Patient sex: F
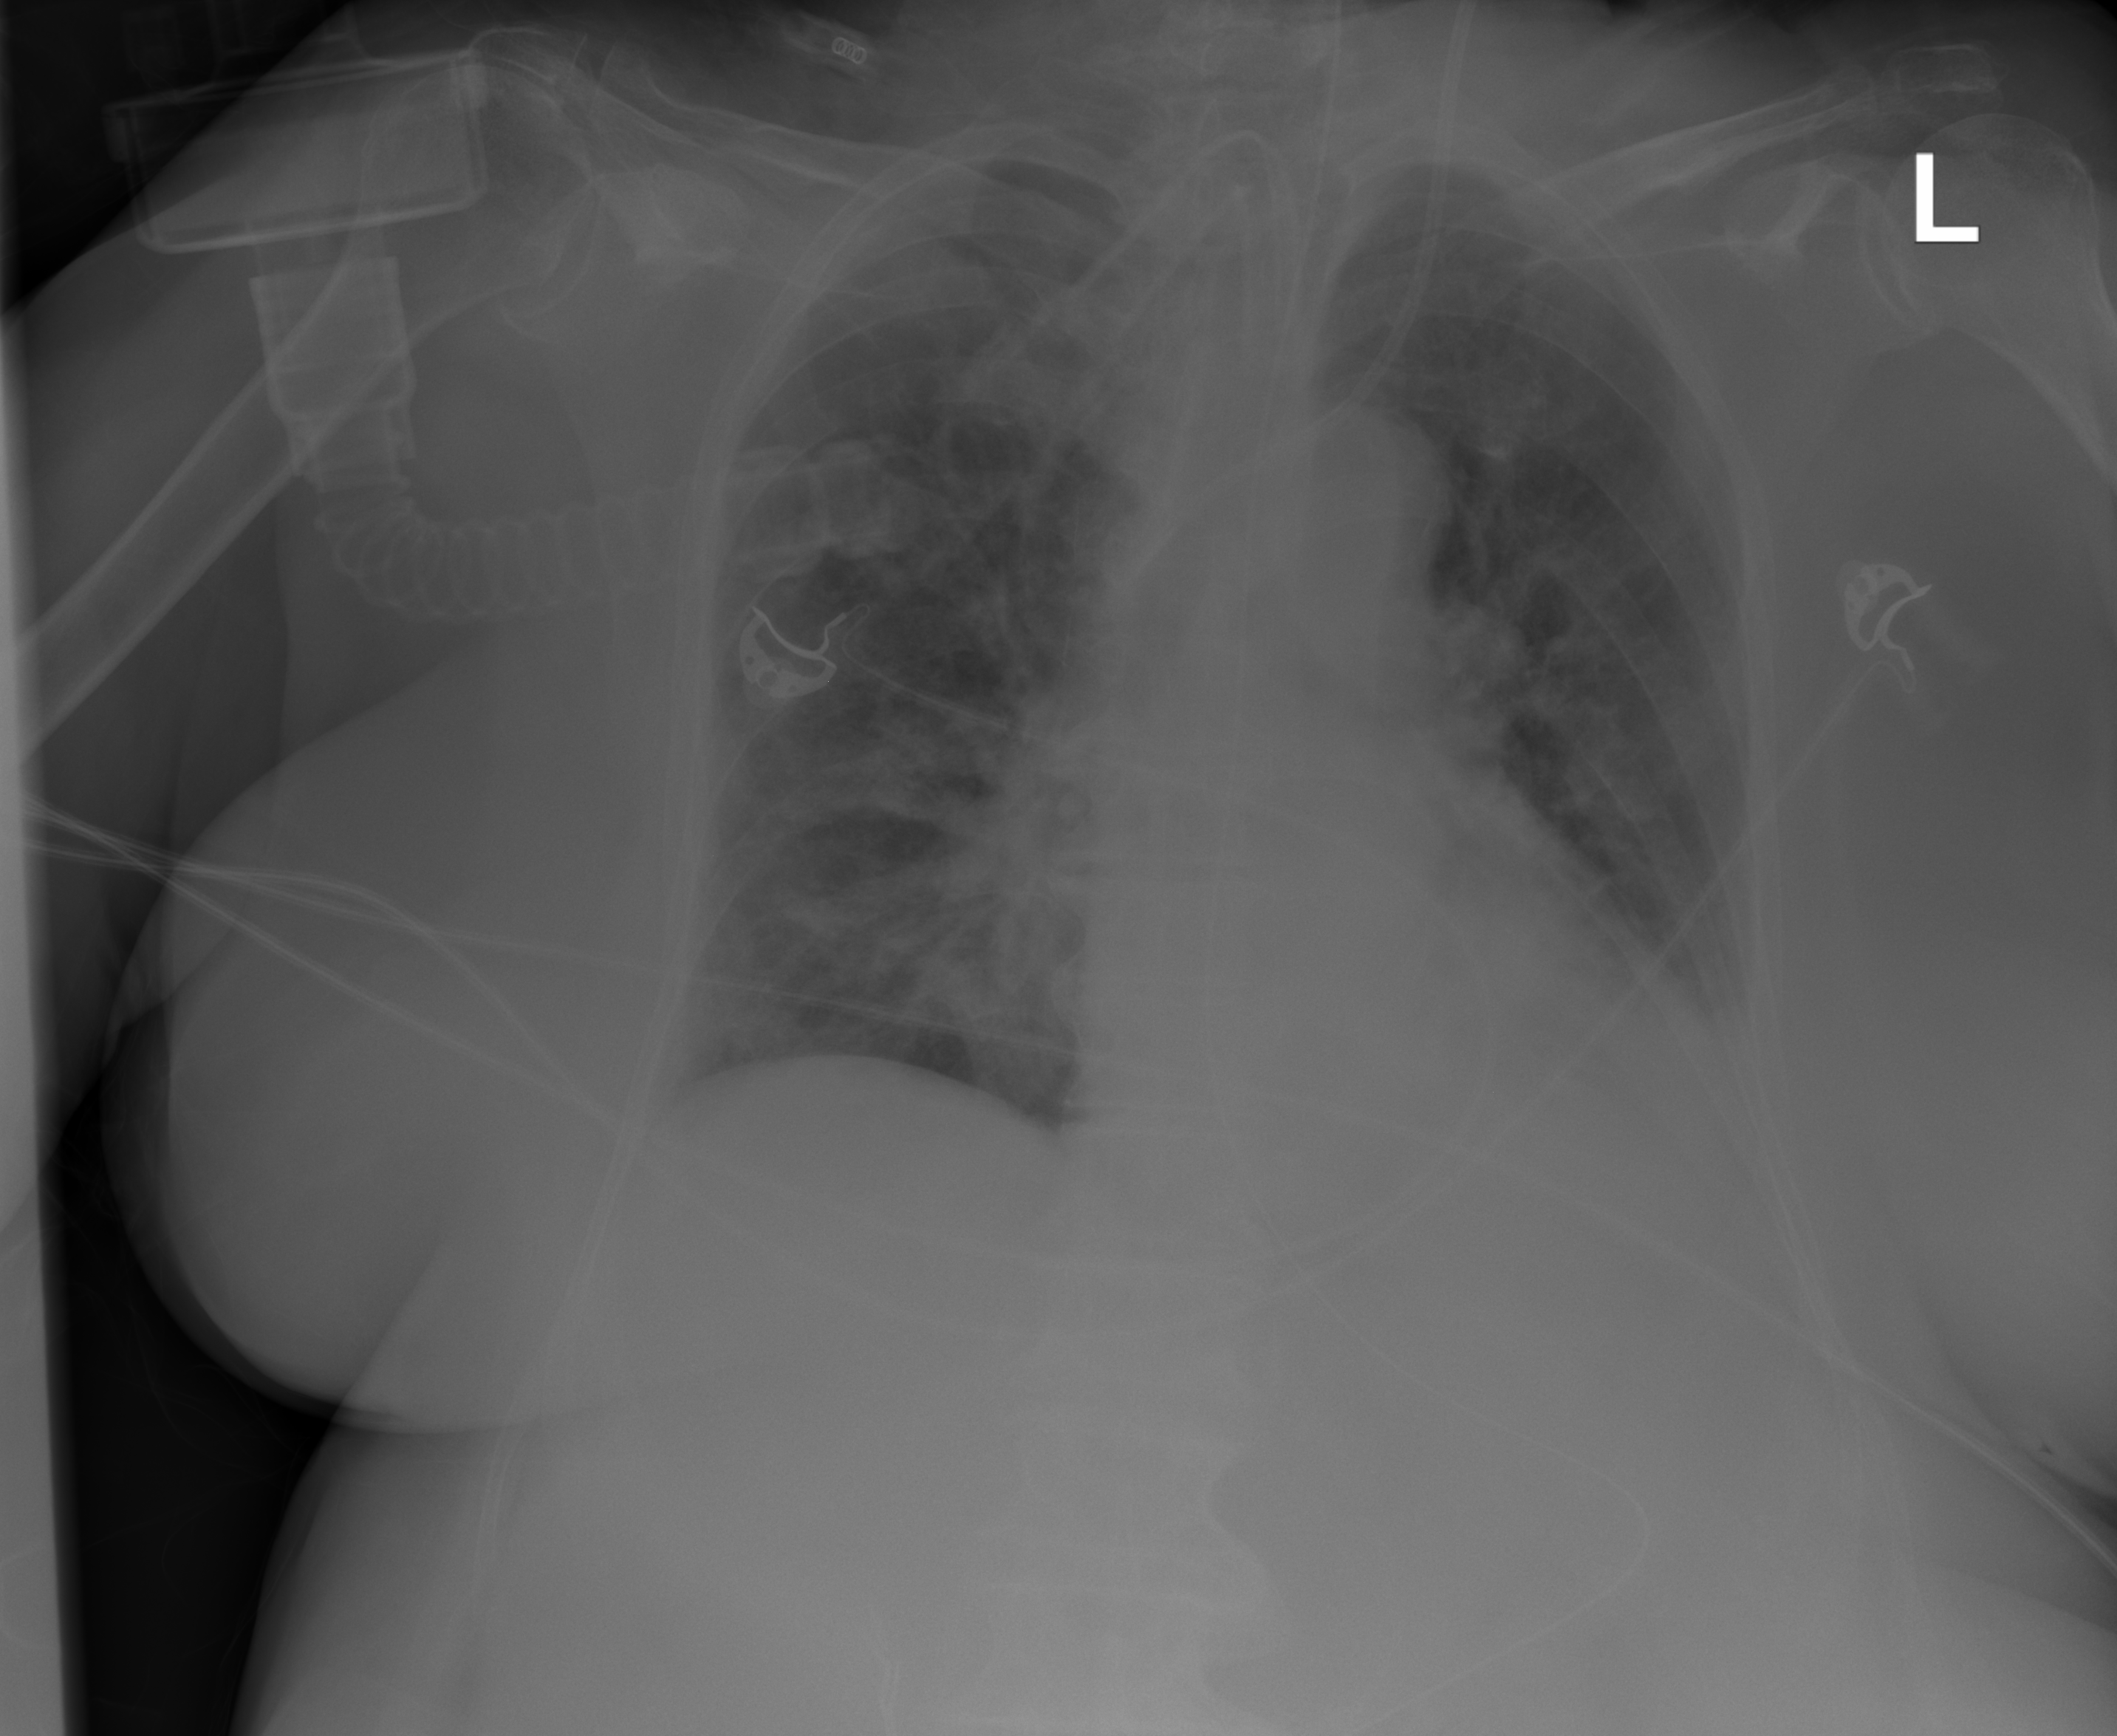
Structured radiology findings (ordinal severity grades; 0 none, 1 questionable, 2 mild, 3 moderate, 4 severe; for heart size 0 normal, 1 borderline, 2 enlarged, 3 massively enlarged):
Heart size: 2
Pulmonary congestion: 3
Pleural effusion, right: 1
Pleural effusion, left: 2
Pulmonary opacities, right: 3
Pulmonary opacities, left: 2
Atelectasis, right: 2
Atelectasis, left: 0